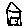
Label: house